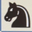
Piece: bN